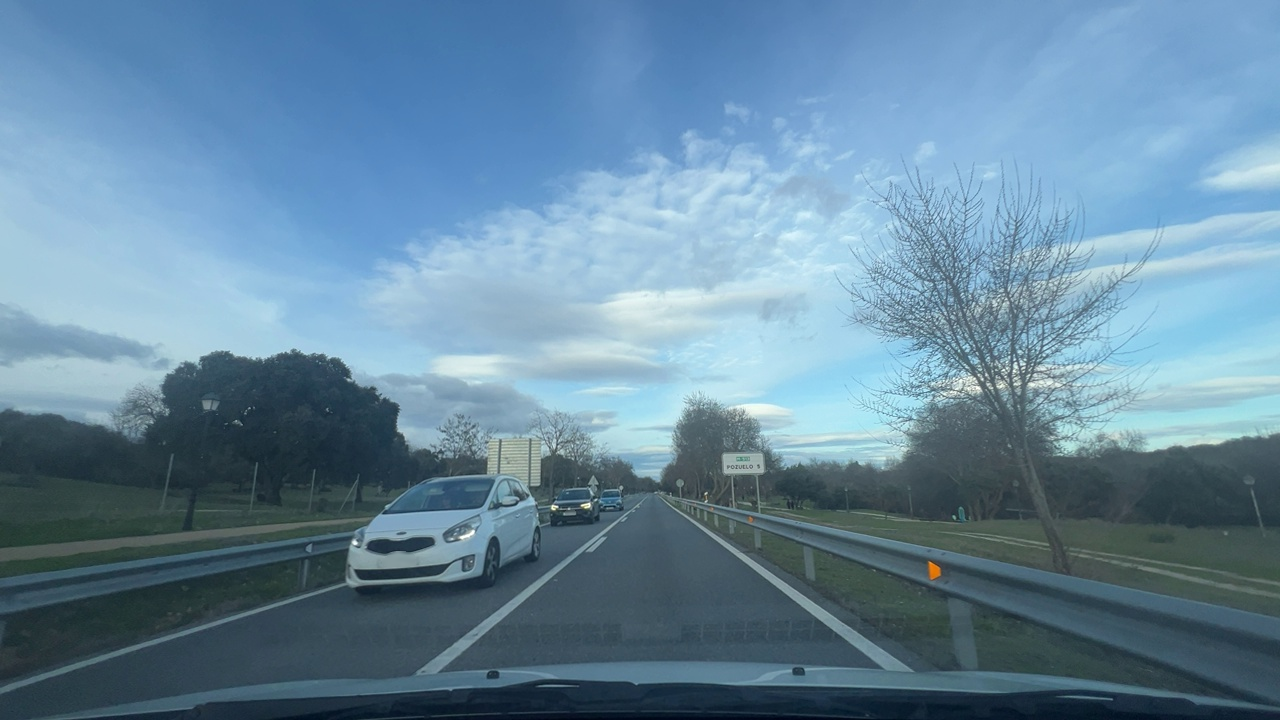
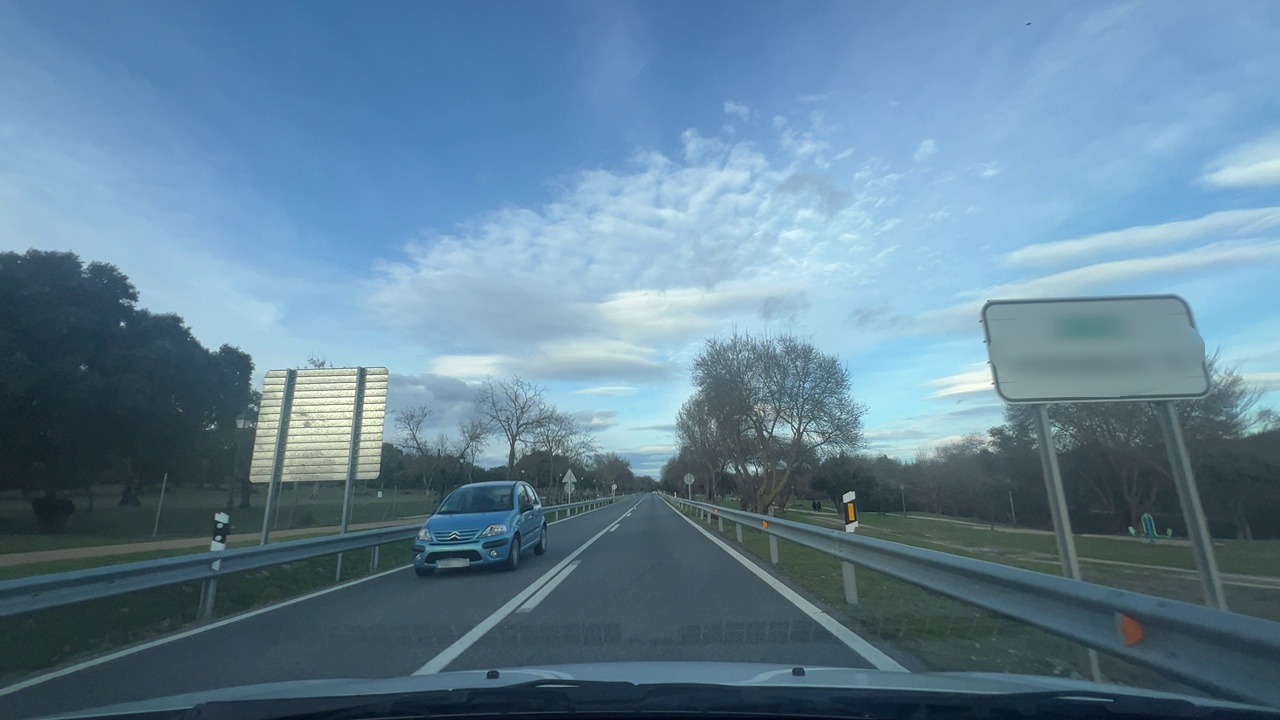
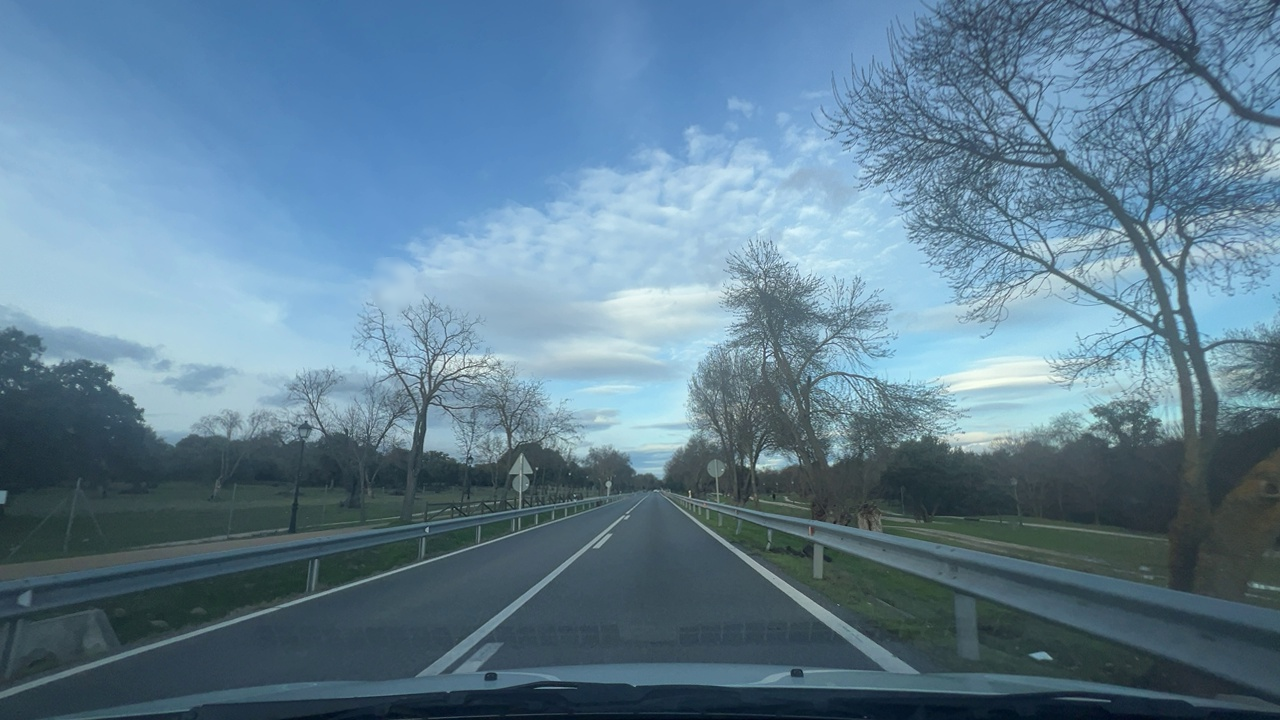
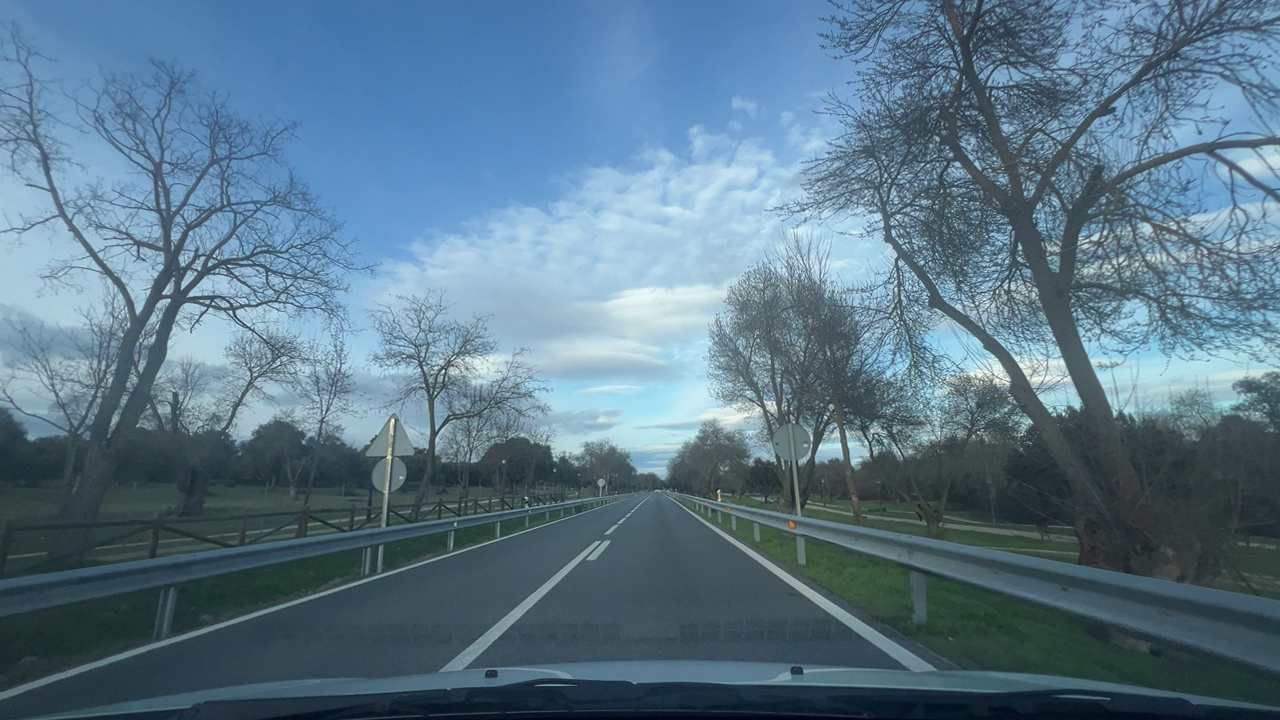
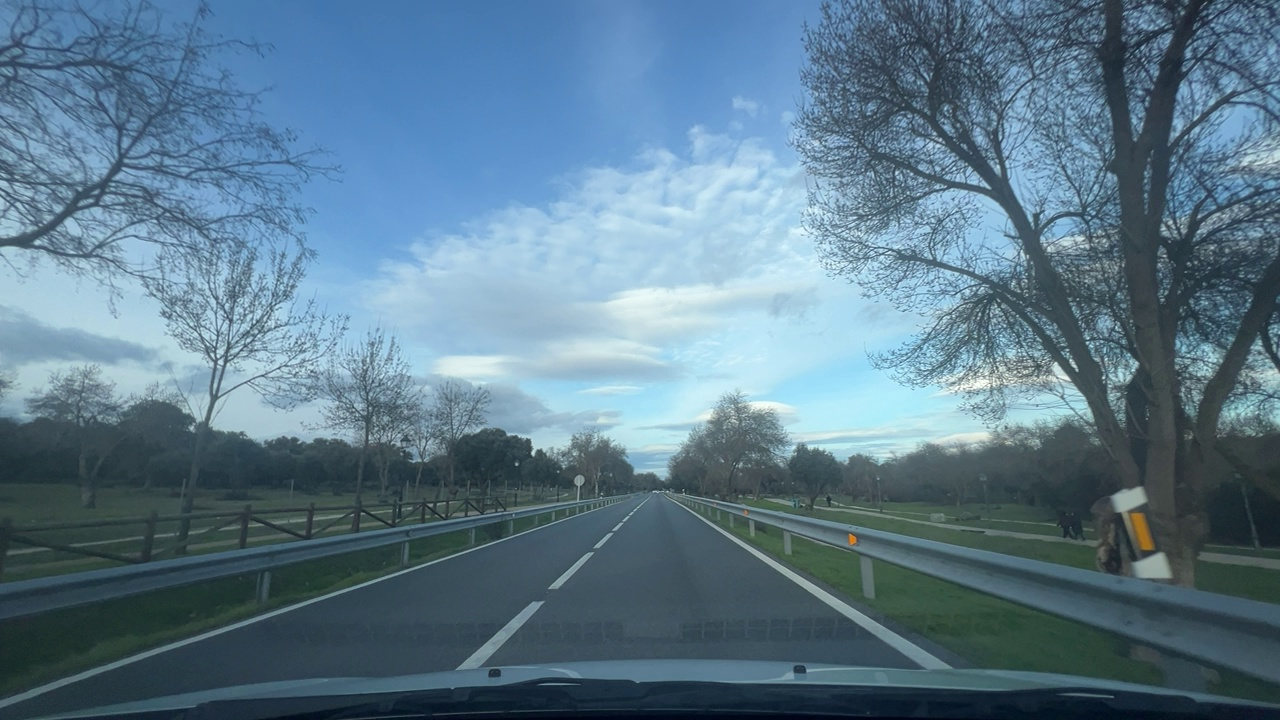
Situation: empty
Question: Is the ego vehicle traveling on a narrow street with sidewalks or bike lanes directly adjacent to the roadway?
Answer: Yes
Reasoning: The roadway is narrow.

Situation: empty
Question: Are pedestrians or cyclists moving alongside the ego vehicle on the right side?
Answer: No
Reasoning: There are no pedestrians near the ego vehicle

Situation: empty
Question: Is pedestrian's current path intersecting with the trajectory of the ego vehicle?
Answer: No
Reasoning: There are no pedestrians visible

Situation: empty
Question: Are pedestrians or cyclists moving alongside the ego vehicle on the left side?
Answer: No
Reasoning: There are no pedestrians near the ego vehicle